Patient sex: F
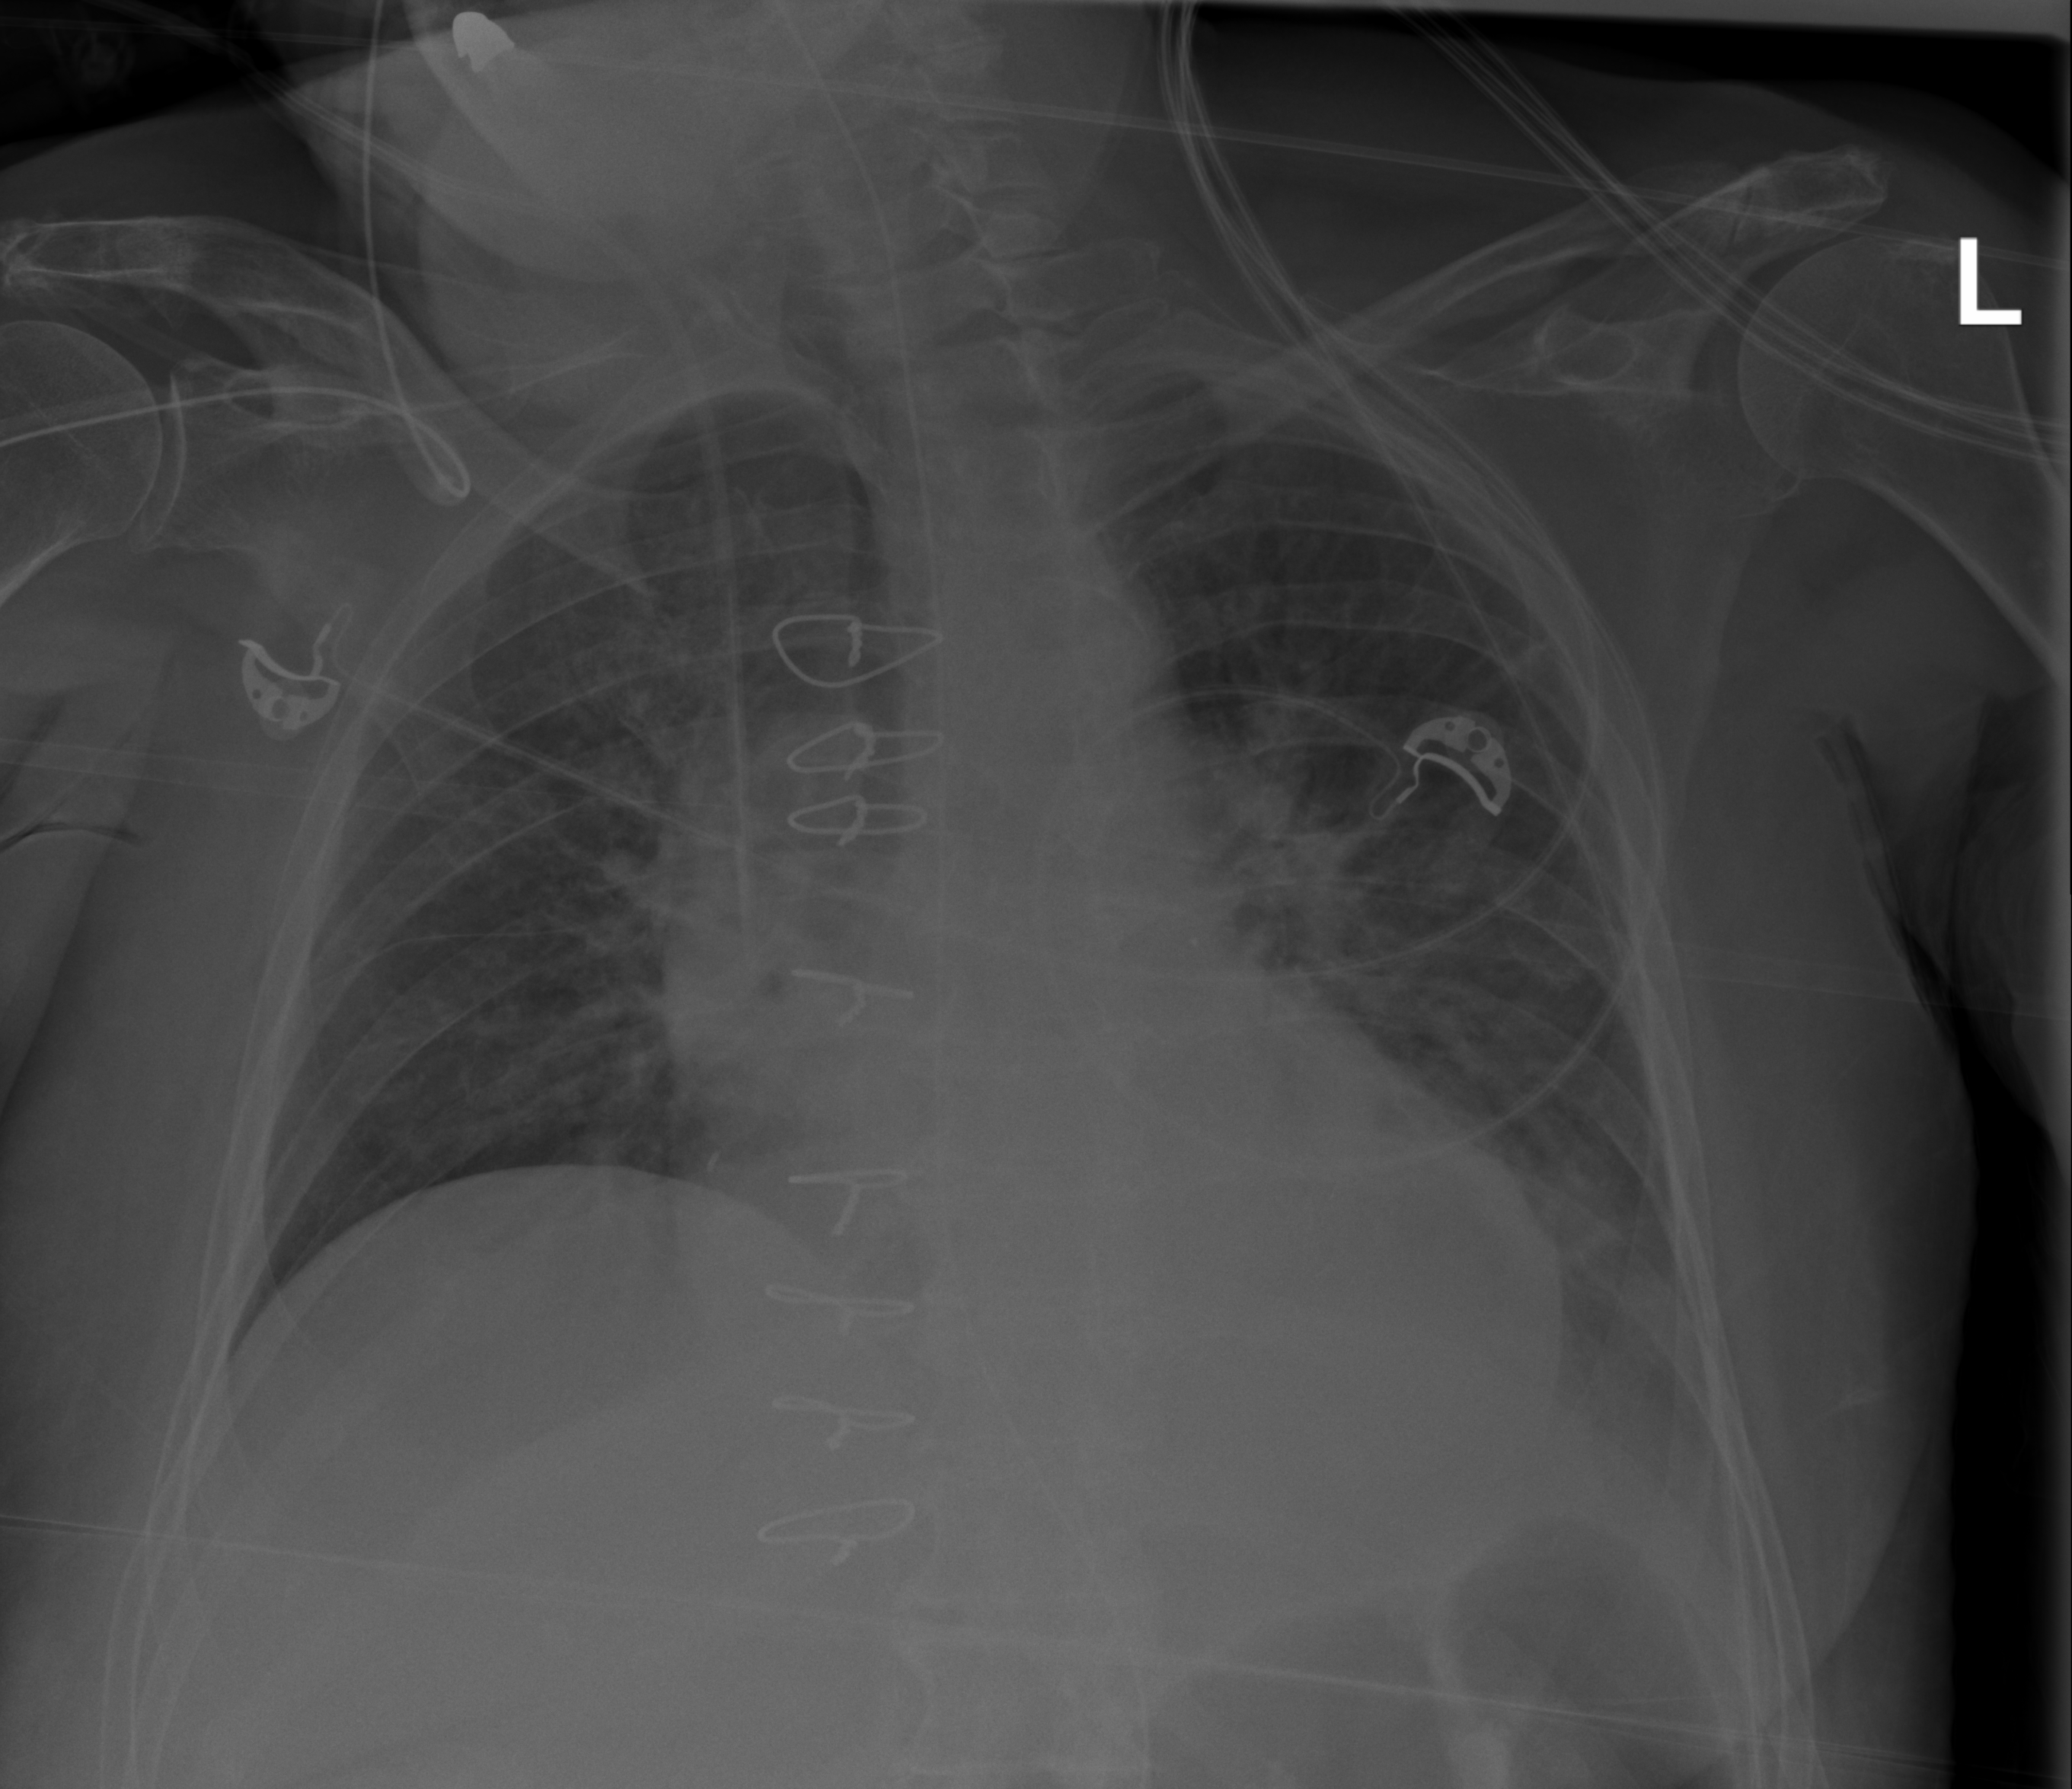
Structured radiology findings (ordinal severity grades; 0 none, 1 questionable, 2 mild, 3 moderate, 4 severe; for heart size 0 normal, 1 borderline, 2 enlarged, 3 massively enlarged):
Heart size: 1
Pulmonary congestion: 3
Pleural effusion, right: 0
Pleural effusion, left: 2
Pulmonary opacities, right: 0
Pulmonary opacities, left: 0
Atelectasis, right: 0
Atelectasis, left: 2